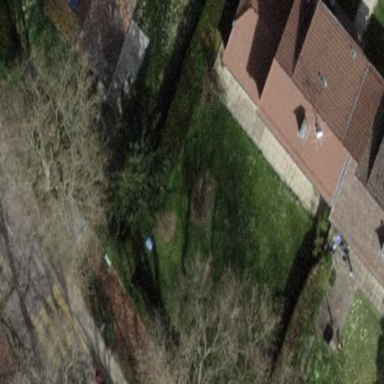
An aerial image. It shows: Garden surrounded by fence.